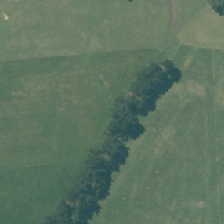
Land cover: deciduous_hardwood